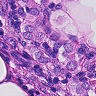
Metastatic tissue present: yes